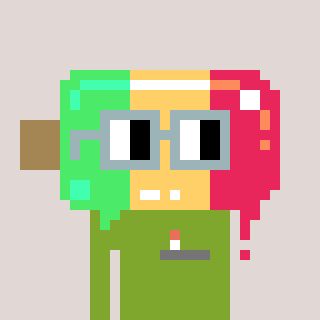
a pixel art character with square dark gray glasses, a icepop-shaped head and a slimegreen-colored body on a warm background